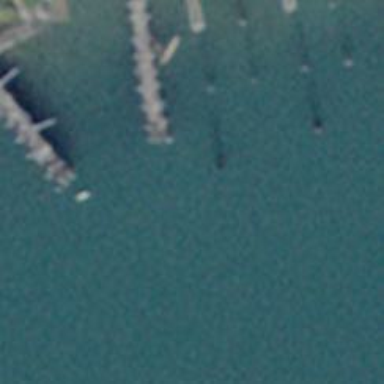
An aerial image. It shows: Man-made pier.